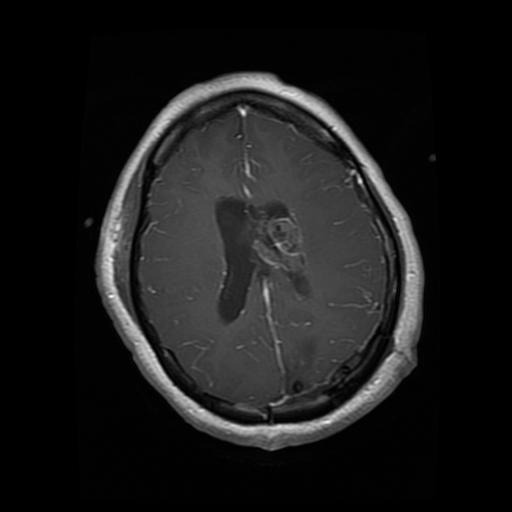
Label: glioma